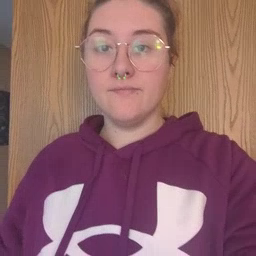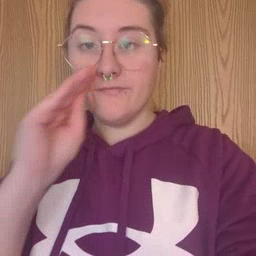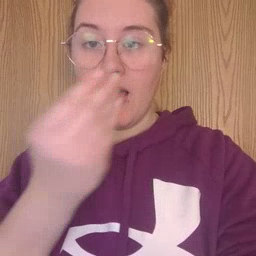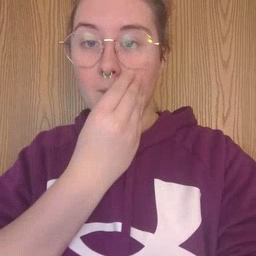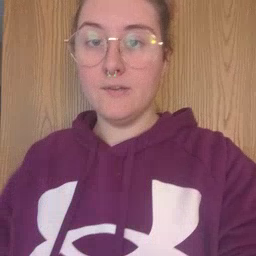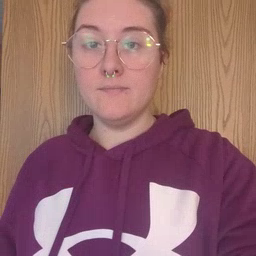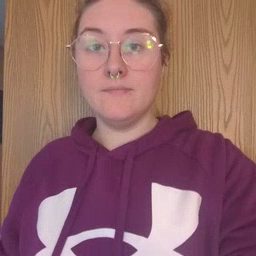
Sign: flower